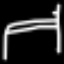
Label: bed